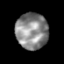
Tissue: prostate
Cell type: T cells
Senescence score: 0.2852
Nuclear area (px): 1134
Mean DAPI intensity: 137.019